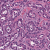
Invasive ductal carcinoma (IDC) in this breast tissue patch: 1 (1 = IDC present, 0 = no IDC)